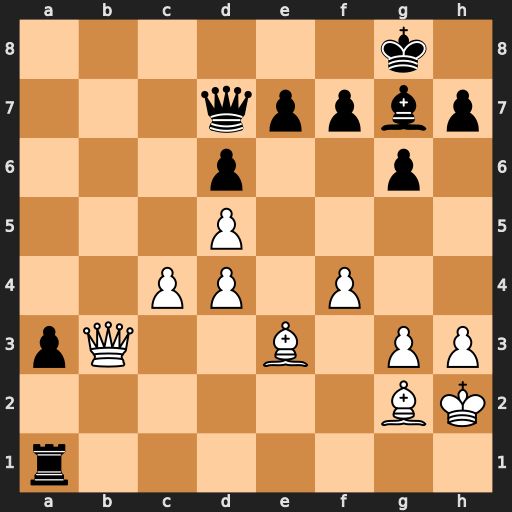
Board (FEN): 6k1/3qppbp/3p2p1/3P4/2PP1P2/pQ2B1PP/6BK/r7
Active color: w
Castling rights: -
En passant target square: -
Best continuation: Qb8+ Bf8 f5 Rb1 Qxb1